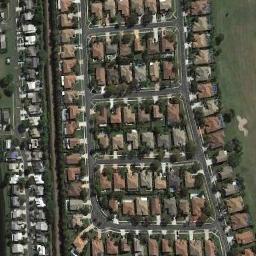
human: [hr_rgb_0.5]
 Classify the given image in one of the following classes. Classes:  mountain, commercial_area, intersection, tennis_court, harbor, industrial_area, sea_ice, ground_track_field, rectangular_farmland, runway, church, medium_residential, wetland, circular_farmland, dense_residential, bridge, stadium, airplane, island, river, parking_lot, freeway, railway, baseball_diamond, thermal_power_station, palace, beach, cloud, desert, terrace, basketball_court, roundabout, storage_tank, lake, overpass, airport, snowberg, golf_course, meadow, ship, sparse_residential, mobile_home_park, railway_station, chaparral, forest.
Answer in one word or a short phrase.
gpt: dense_residential